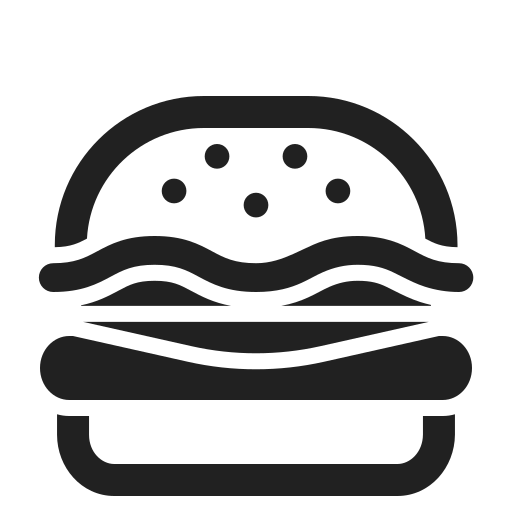
hamburger high contrast